Question: Using <URL>. So far, I'm only testing in Chrome.

Here is the CSS that I'm using from that article:
'''
::-webkit-validation-bubble-message
{
color: #eee;
background: #000;
border-color: #444;
-webkit-box-shadow: 4px 4px 4px rgba(100,100,100,0.5);
}
::-webkit-validation-bubble-message:before {
content: "";
display: inline-block;
width: 16px;
height: 16px;
margin-right: 4px;
background: url(/myPath/myImage.png)
}
::-webkit-validation-bubble-arrow {
background: #000;
border-color: #444;
-webkit-box-shadow: 0 0 0 0;
}
'''
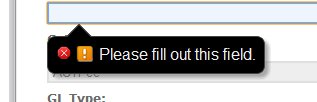
Answer: Try:
'''
input::-webkit-validation-bubble-icon {
display: none;
}
'''
or, of course:
'''
input::-webkit-validation-bubble-icon {
background: url(http://google.com/favicon.ico);
}
'''
Jsfiddle here: <URL>